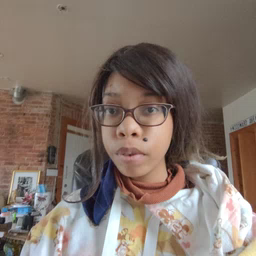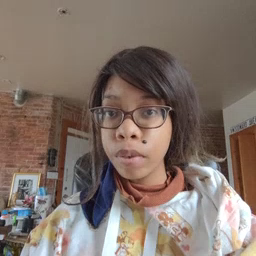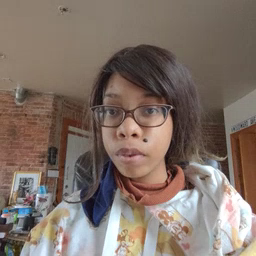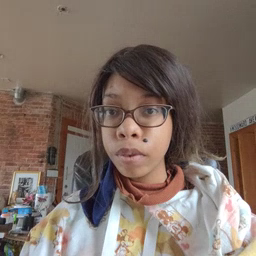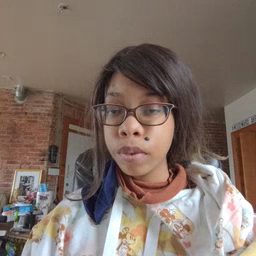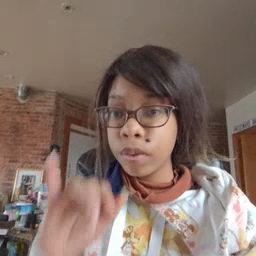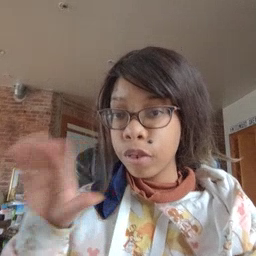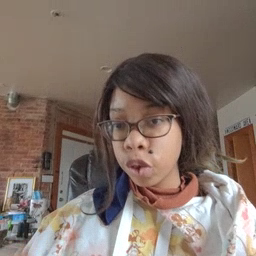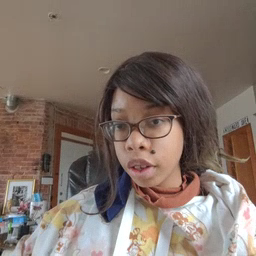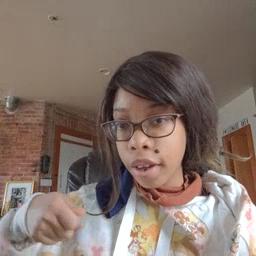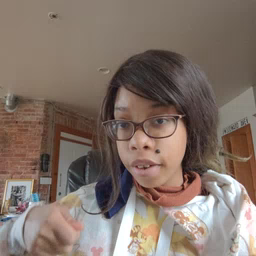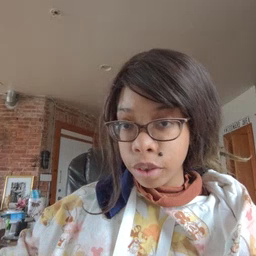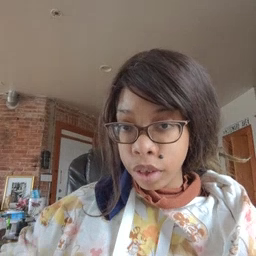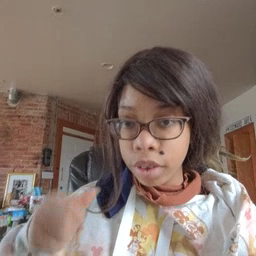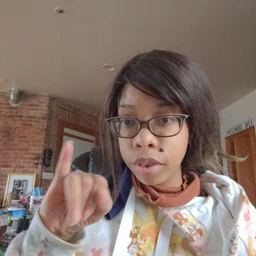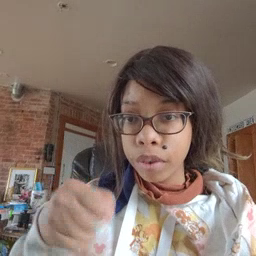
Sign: jeans